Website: ulta-beauty
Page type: account-selection
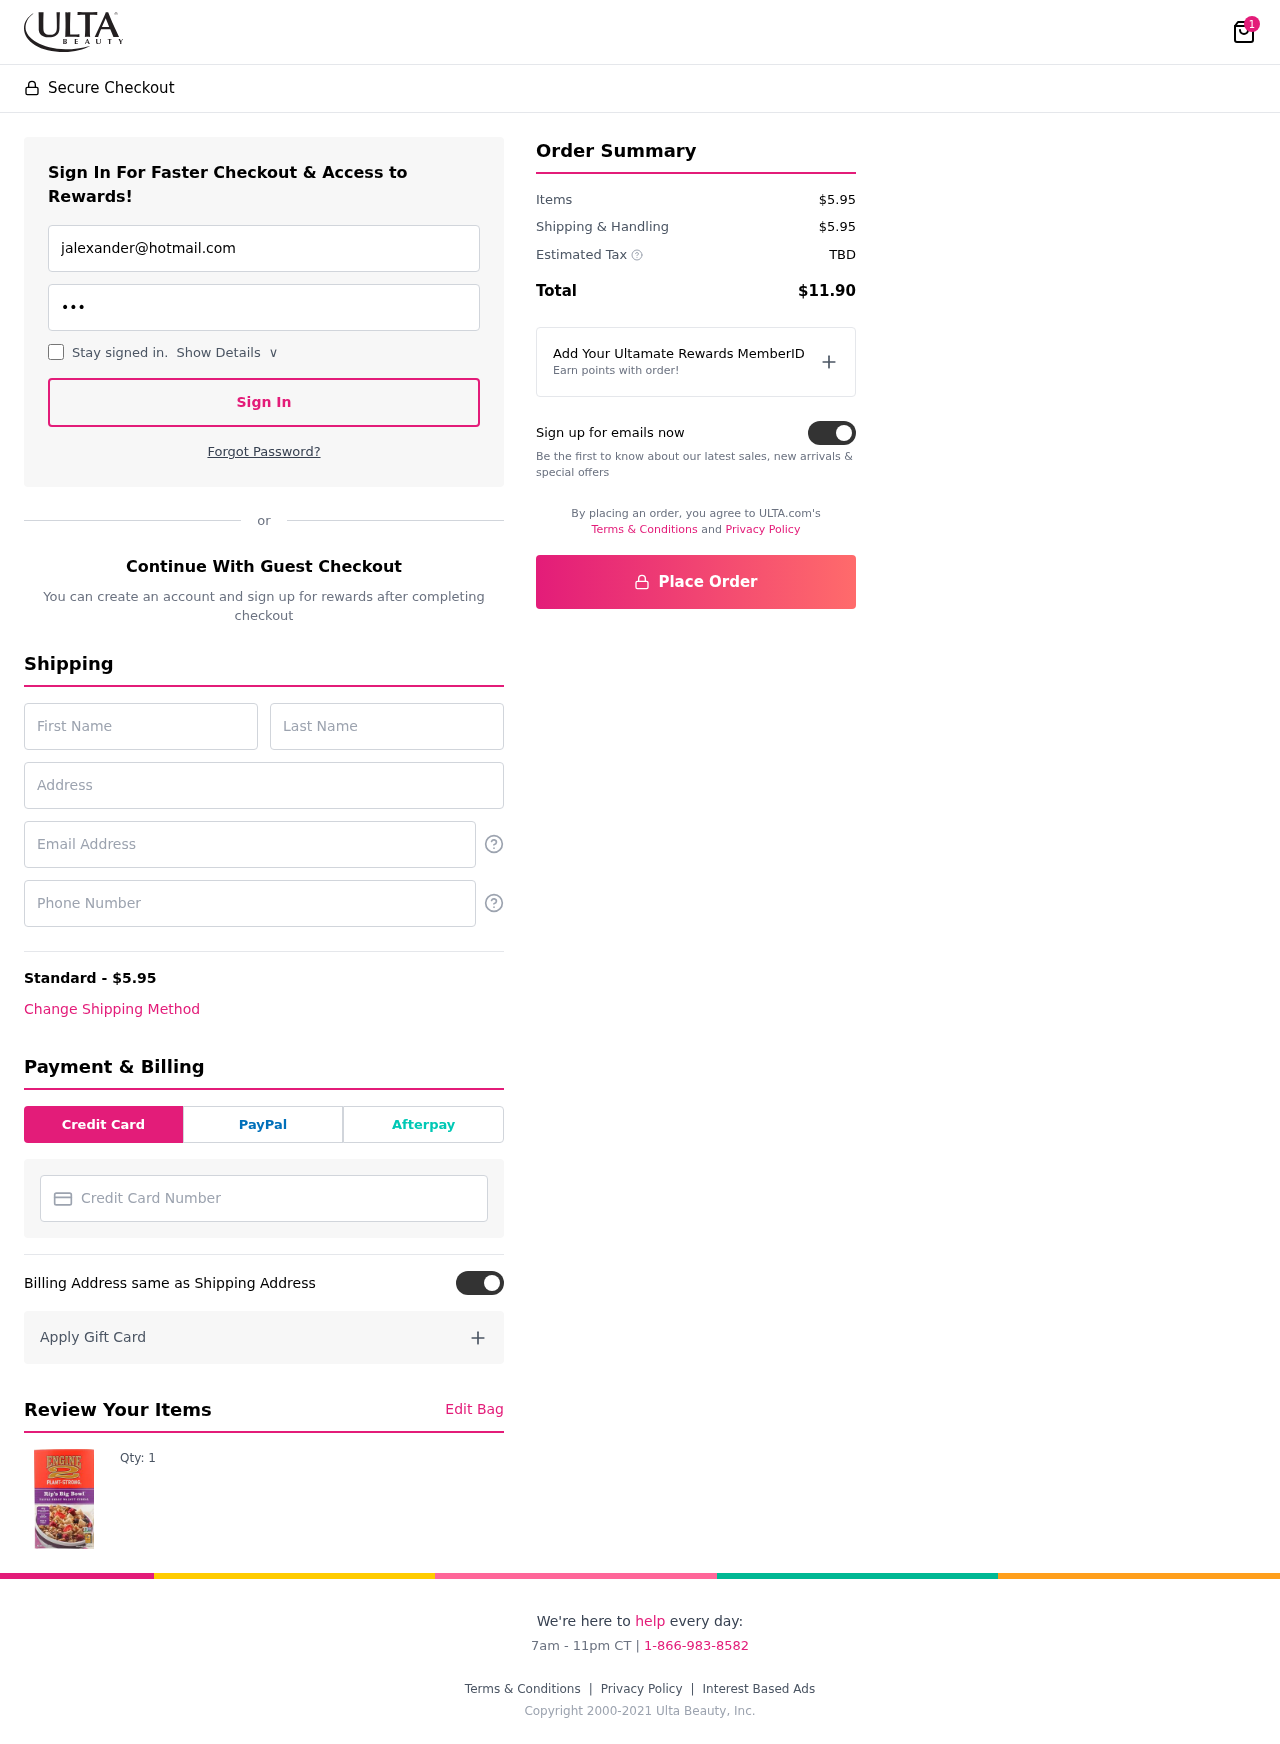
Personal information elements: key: PII_CARD_NUMBER
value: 4419 2822 9190 0992
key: PII_EMAIL
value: jalexander@hotmail.com
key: PII_EMAIL2
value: jalexander@hotmail.com
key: PII_FIRSTNAME
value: Jonathan
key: PII_LASTNAME
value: Alexander
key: PII_PHONE
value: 4207216762
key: PII_STREET
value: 887 Conley Underpass
Product elements: key: PRODUCT1_QUANTITY
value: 1
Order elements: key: ORDER_NUM_ITEMS
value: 1
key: ORDER_SHIPPING_COST
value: $5.95
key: ORDER_SUBTOTAL
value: $5.95
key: ORDER_TAX
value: TBD
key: ORDER_TOTAL
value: $11.90